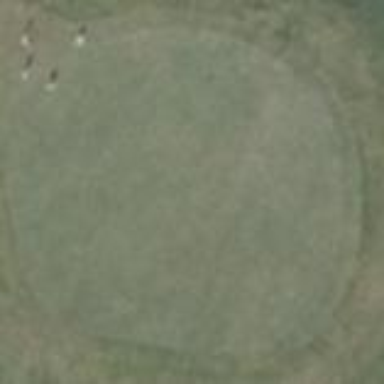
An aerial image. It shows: Golf green.